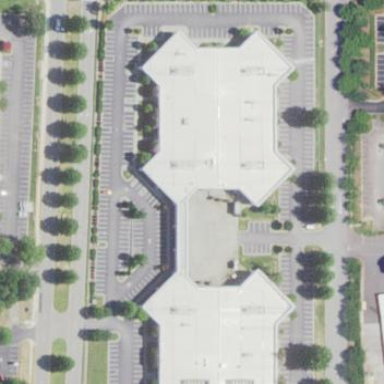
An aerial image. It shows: Commercial building.